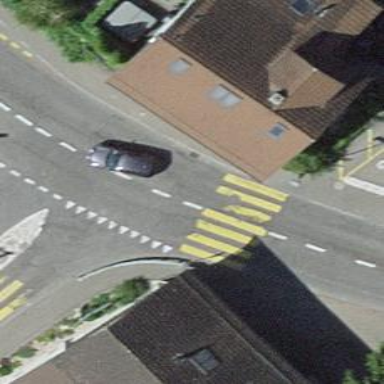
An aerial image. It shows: Uncontrolled zebra crossing on the road.